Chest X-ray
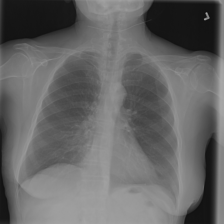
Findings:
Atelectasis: negative
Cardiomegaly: negative
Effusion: negative
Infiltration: negative
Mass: negative
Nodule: negative
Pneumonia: negative
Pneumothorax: negative
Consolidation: negative
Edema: negative
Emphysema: negative
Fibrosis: negative
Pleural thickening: negative
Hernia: negative